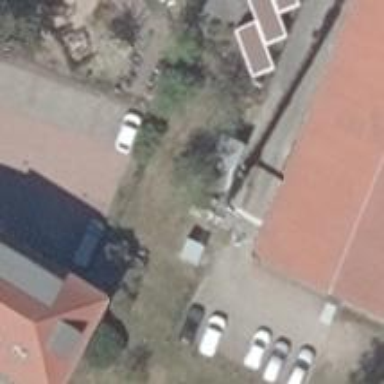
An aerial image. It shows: Mast tower used for communication.